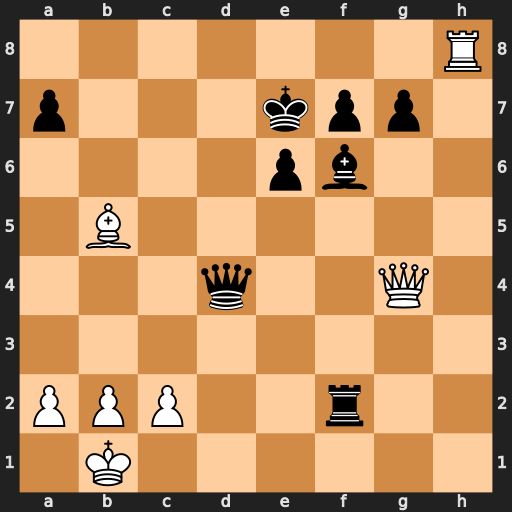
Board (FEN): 7R/p3kpp1/4pb2/1B6/3q2Q1/8/PPP2r2/1K6
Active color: w
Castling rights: -
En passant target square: -
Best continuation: Re8+ Kd6 Rd8+ Kc5 Rxd4